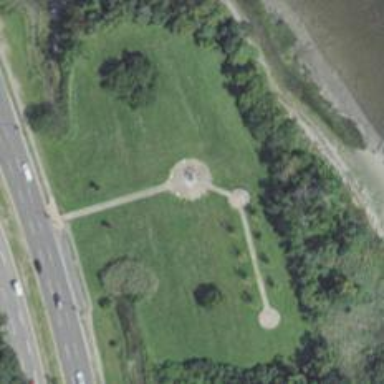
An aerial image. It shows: Historic monument.